Question: According to website gsmarena.com, the specifications of Galaxy S4 and Galaxy S5 are almost the same. Of course, those that concern us who want to create an S5 emulator.
Is it advisable to use existing S4 emulator?
If not, what should be changed to get Galaxy S5 emulator?
My current S4 emulator, looks like this

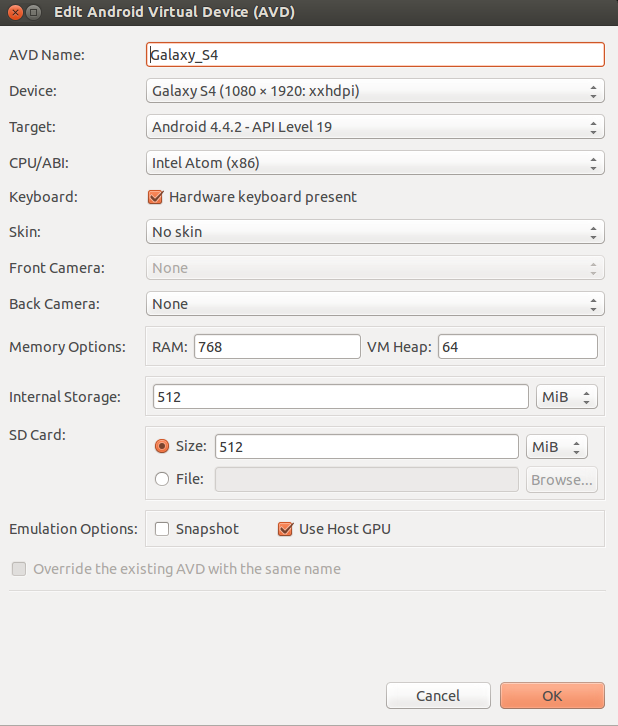
Answer: I think it isn't necessary to update your S4 emulator since the changes are minor. However, if it is for testing applications or develop purposes I would recommend update it, because than the minor updates aren't minor anymore, the smallest change may result into a crashing application or a complete different behaviour. Hope this helps.